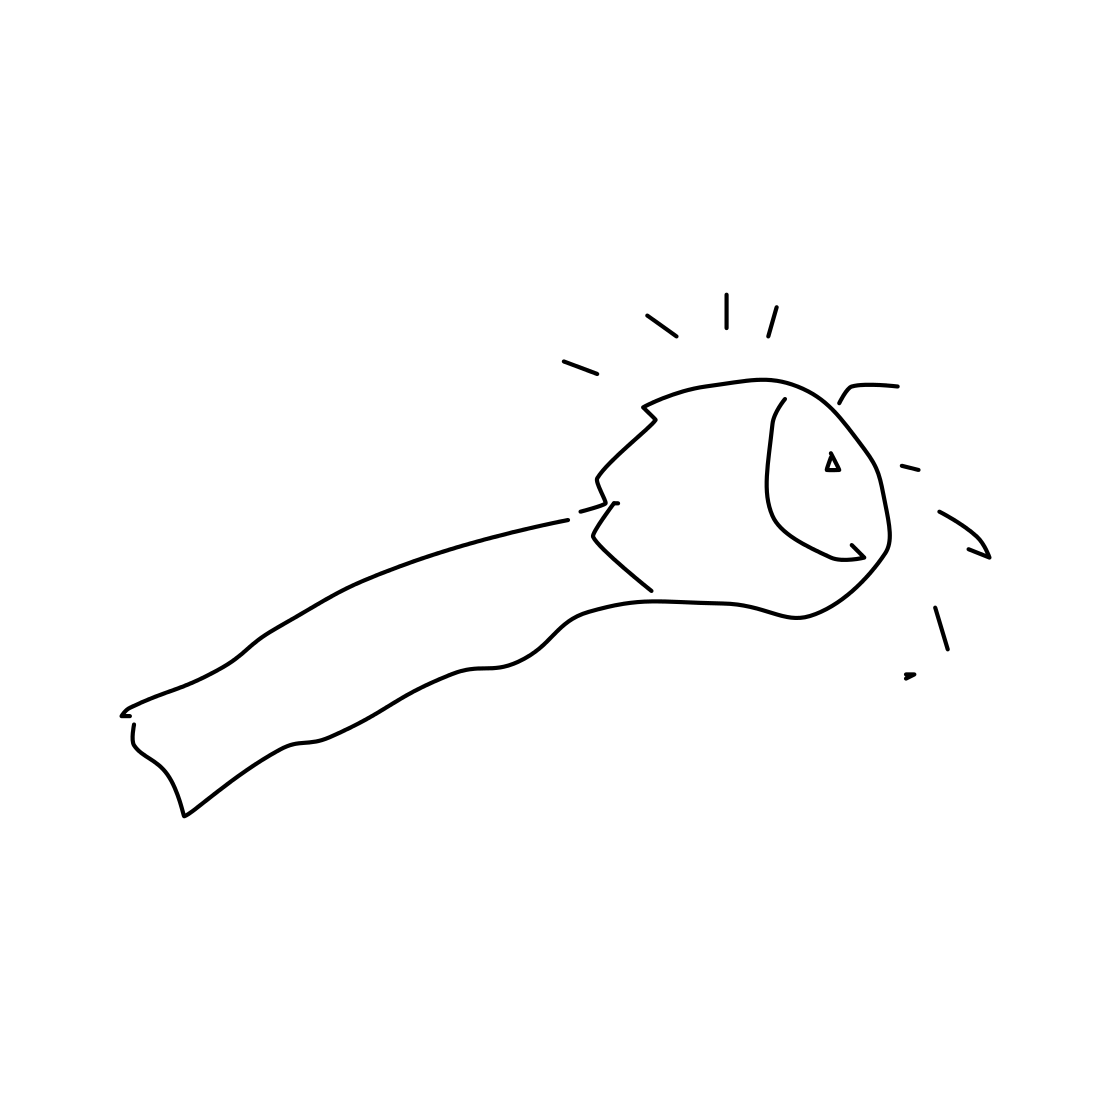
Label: flashlight